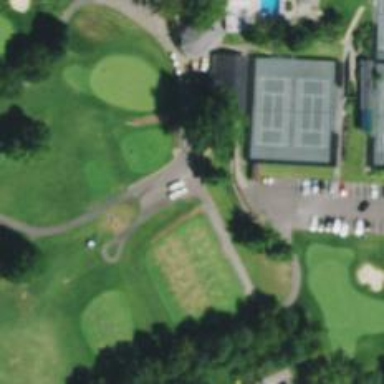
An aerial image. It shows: Pathway for golfing.